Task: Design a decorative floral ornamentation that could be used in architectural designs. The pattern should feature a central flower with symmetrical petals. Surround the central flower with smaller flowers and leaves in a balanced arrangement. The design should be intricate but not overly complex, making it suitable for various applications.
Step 390:
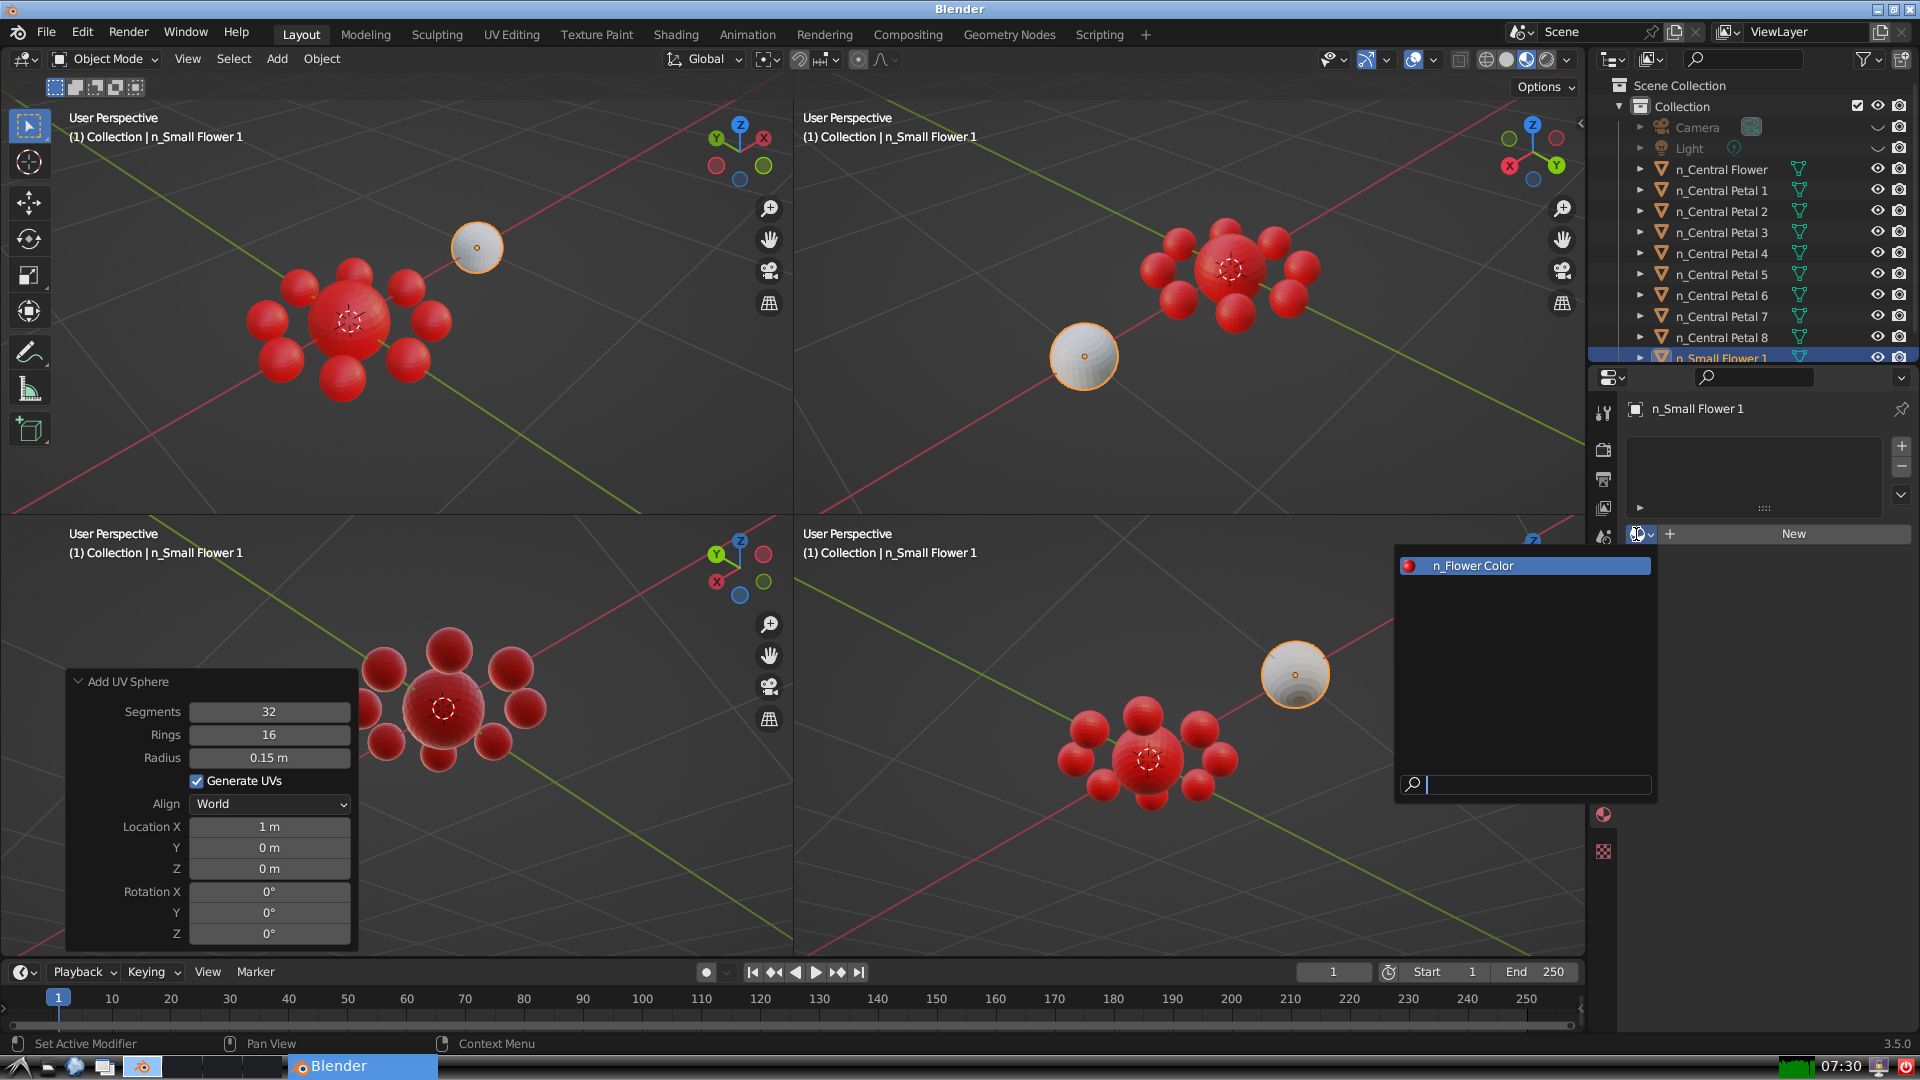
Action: input_text: n_Flower Color